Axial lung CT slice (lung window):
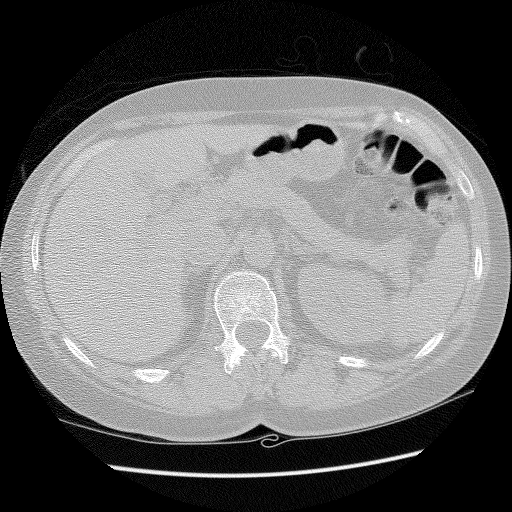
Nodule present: no